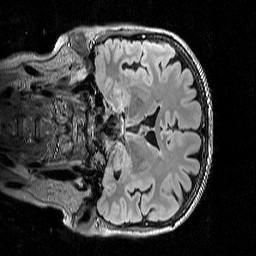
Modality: T2w
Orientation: coronal
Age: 63
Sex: female
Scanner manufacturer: siemens
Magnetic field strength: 3 T
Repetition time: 5 s
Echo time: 0.386 s